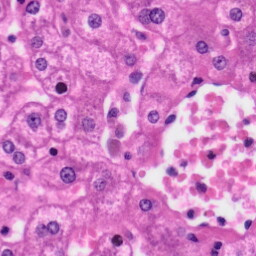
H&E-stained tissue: Liver